Question: So while following some tutorials, I get into this weird exception which keeps on coming and freezing my app.
This exception comes when i throw the exception:
<URL>
Here is the handling screen of my exception.
'''
class Auth with ChangeNotifier {
String _token;
DateTime _expiryDate;
String _userId;
Future<void> _authenticate(
String email, String password, String urlSegment) async {
final url =
'https://identitytoolkit.googleapis.com/v1/accounts:$urlSegment?key=YOUR_API_KEY';
try {
final response = await http.post(
url,
body: json.encode(
{
'email': email,
'password': password,
'returnSecureToken': true,
},
),
);
final responseData = json.decode(response.body);
print(responseData);
if (responseData['error'] != null) {
print("FUCK");
throw HttpException(responseData['error']['message']);
}
} on HttpException catch (error) {
print(error);
throw error;
}
}
Future<void> signUp(String email, String password) async {
return _authenticate(email, password, 'signUp');
}
Future<void> logIn(String email, String password) async {
return _authenticate(email, password, 'signInWithPassword');
}
}
'''

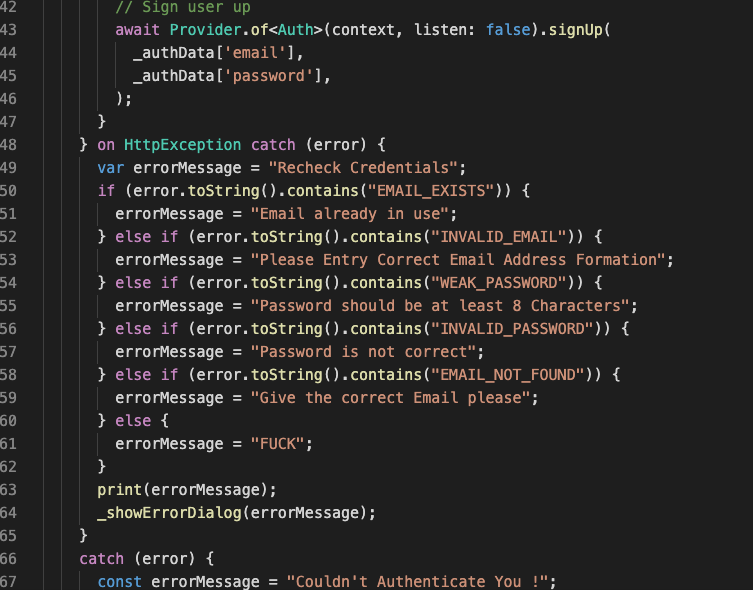
Answer: why you throw error?
if you don't handle it that in other places of your app it can freeze or even crash application.
You should handle this exception instead of re-throw or put execution of this method in try catch and handle exception in catch bloc.
As I said you have 2 options:
1. remove throw error
2. put execution to another try catch and handle(not thrown) it appropriately(normally just log exception for further investigation)